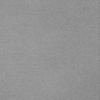
Label: dusty